Question: I know the action button graphic is for a 'UIBarButtonItem' but is it possible to set that image to a 'UIButton'? I already have the action set up, it's just the graphic now.
Just to specify i want to set this image  to a 'UIButton' programmatically.
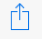
Answer: There isn't a built-in way to do this, like there is for 'UIBarButtonItem'. You'll need to create the icon yourself (in Sketch/Photoshop/whatever), and use that instead. Alternatively, there are plenty of vector icon sets available from various sources that will include this icon (a quick google will find one).